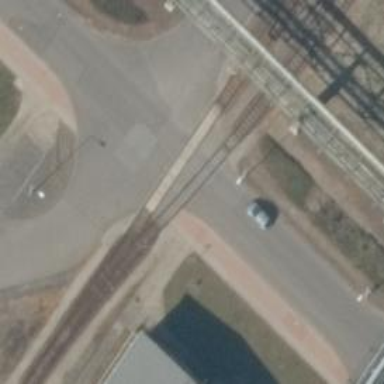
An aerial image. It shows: Level crossing along the railway.